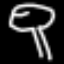
Label: mushroom